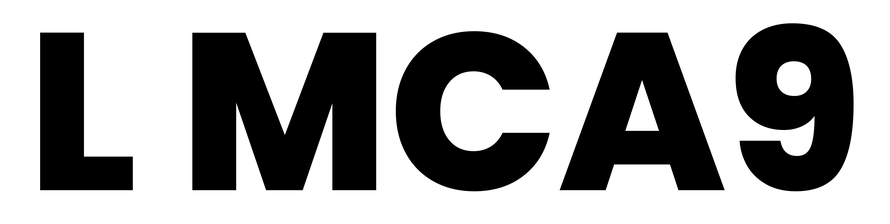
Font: Poppins-ExtraBold